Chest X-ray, PA view. Patient: 37 years old, sex M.
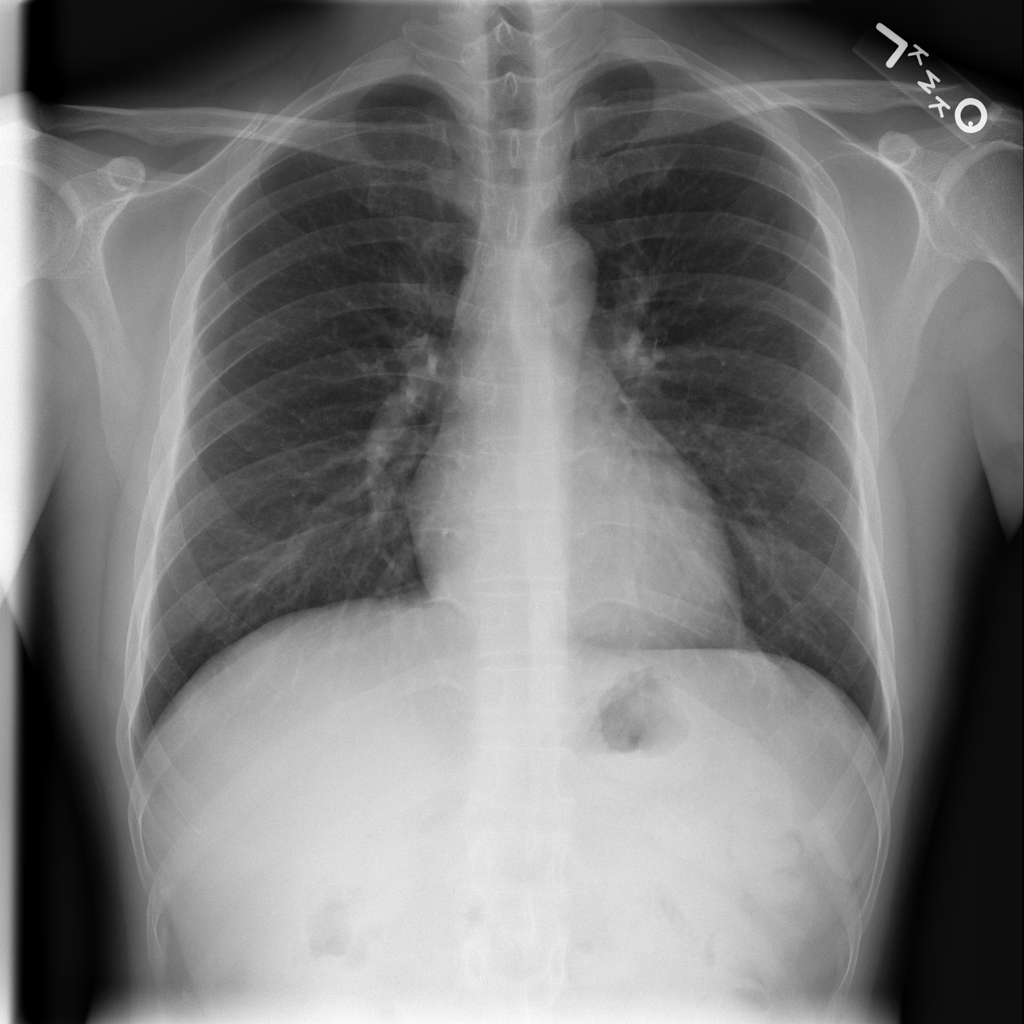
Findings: No Finding